Question: I have some slides from IBM named : <URL>, that says, when we use 'String' instead of 'char[]', there is
but I am not able to understand what overhead is referred here. Can anybody please help?

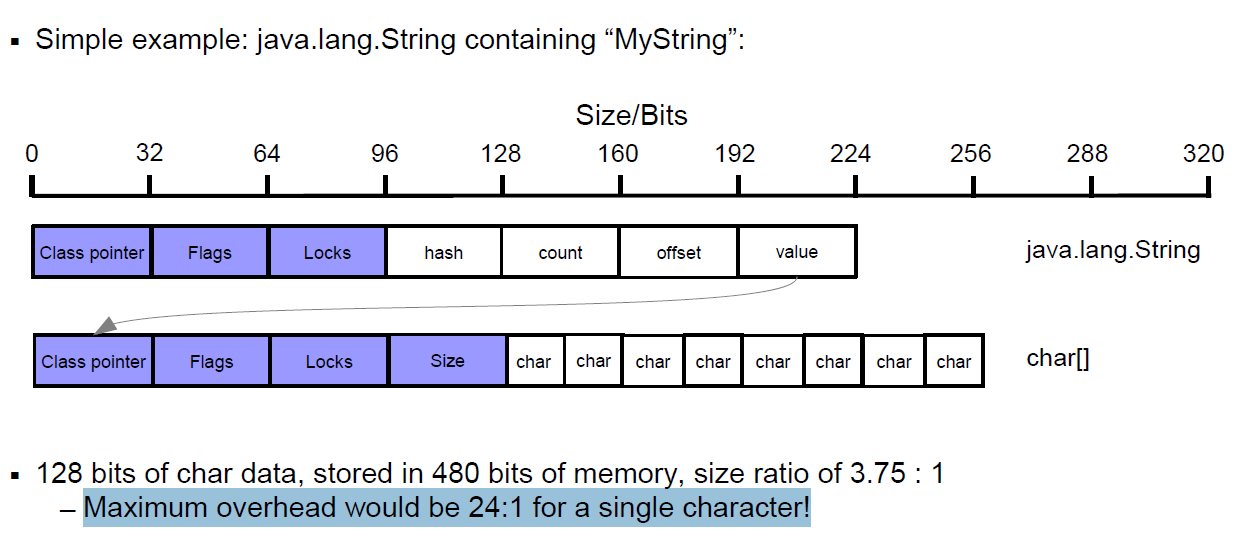
Answer: This figure relates to JDK 6- 32-bit.
## JDK 6
In pre-Java-7 world strings which were implemented as a pointer to a region of a 'char[]' array:
'''
// "8 (4)" reads "8 bytes for x64, 4 bytes for x32"
class String{ //8 (4) house keeping + 8 (4) class pointer
char[] buf; //12 (8) bytes + 2 bytes per char -> 24 (16) aligned
int offset; //4 bytes -> three int
int length; //4 bytes -> fields align to
int hash; //4 bytes -> 16 (12) bytes
}
'''
So I counted:
'''
36 bytes per new String("a") for JDK 6 x32 <-- the overhead from the article
56 bytes per new String("a") for JDK 6 x64.
'''
## JDK 7
Just to compare, in JDK 7+ 'String' is a class which holds a 'char[]' buffer and a 'hash' field only.
'''
class String{ //8 (4) + 8 (4) bytes -> 16 (8) aligned
char[] buf; //12 (8) bytes + 2 bytes per char -> 24 (16) aligned
int hash; //4 bytes -> 8 (4) aligned
}
'''
So it's:
'''
28 bytes per String for JDK 7 x32
48 bytes per String for JDK 7 x64.
'''
For '3.75:1' ratio see @Andrey's explanation below. This proportion falls down to 1 as the length of the string grows.
Useful links:
- <URL>